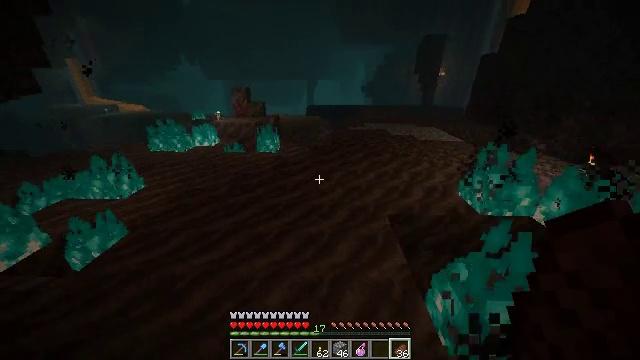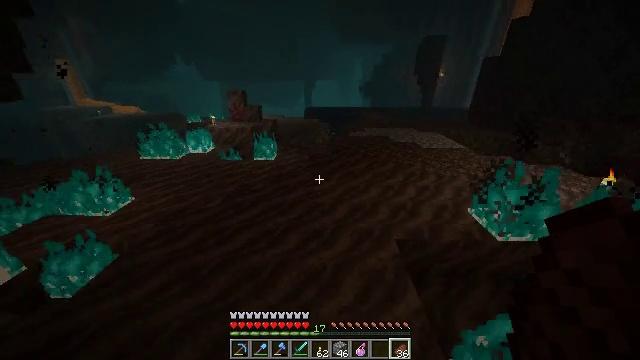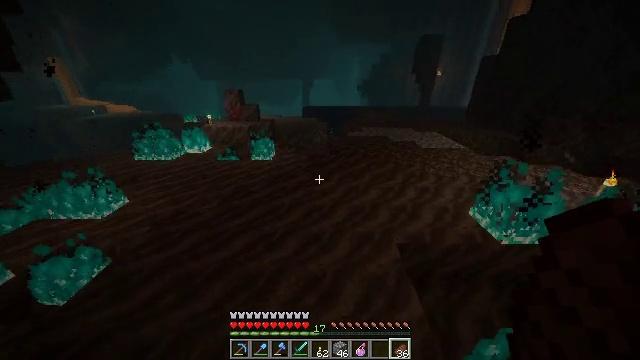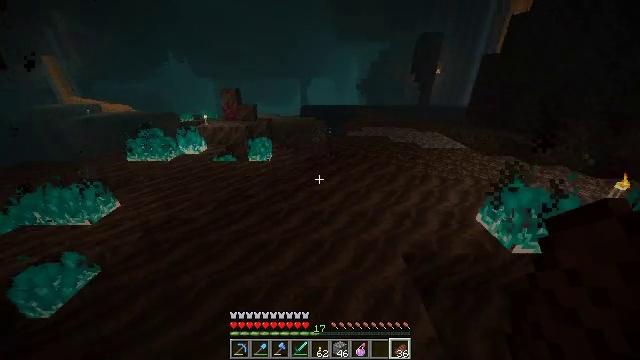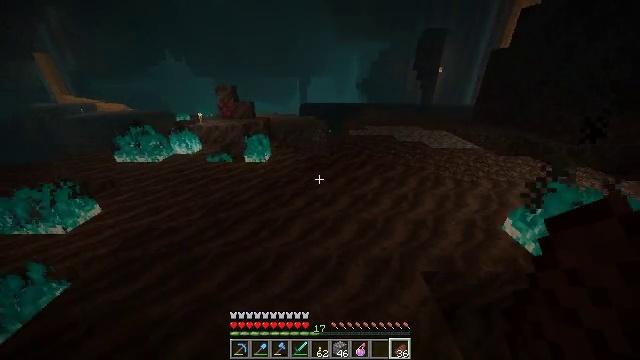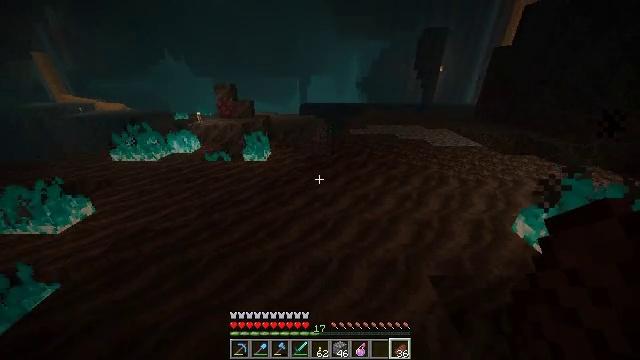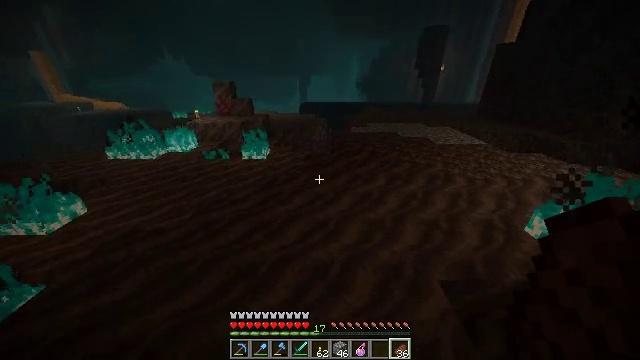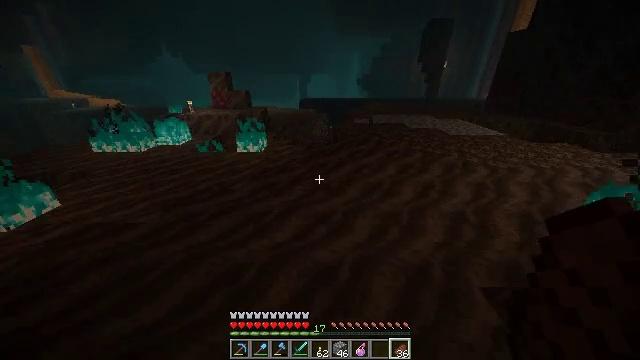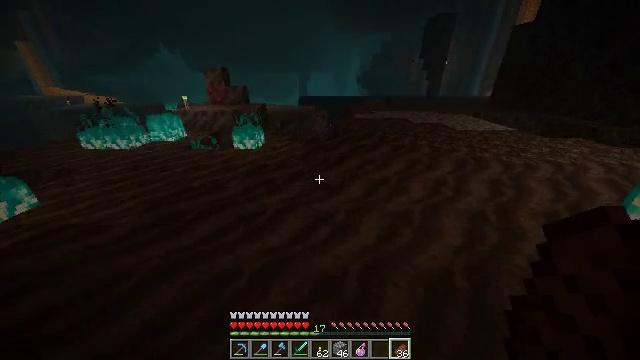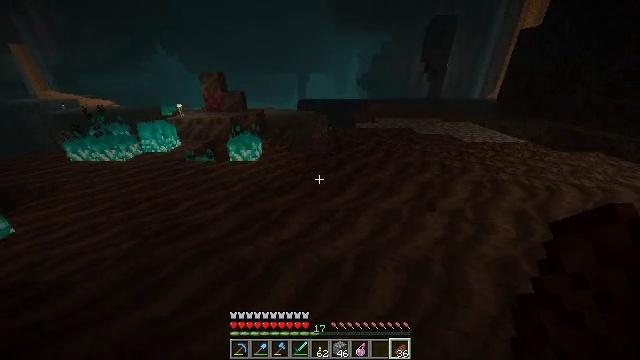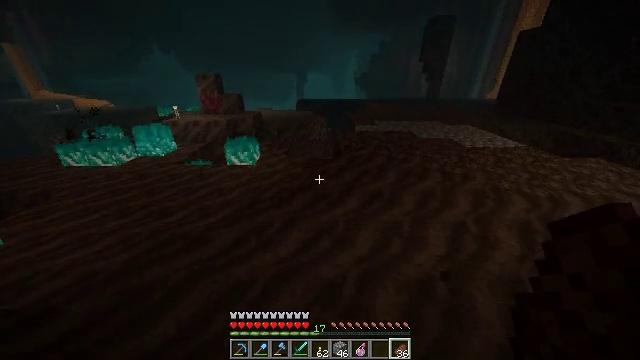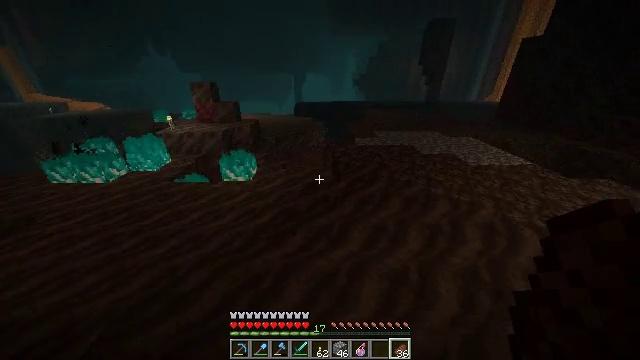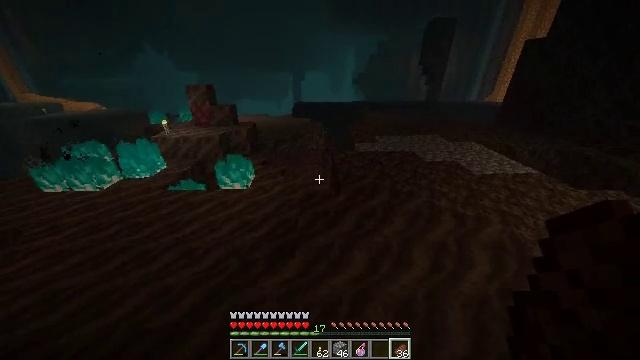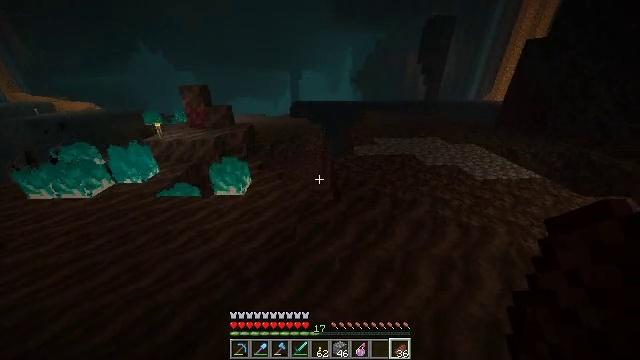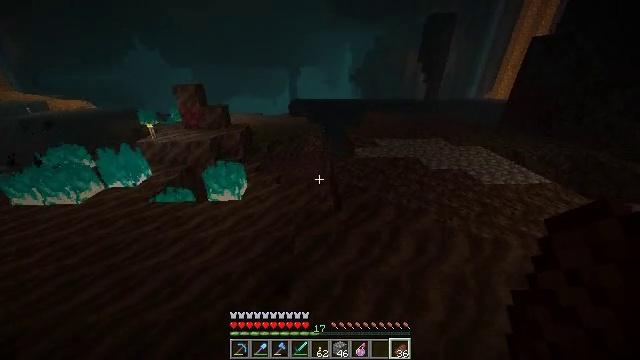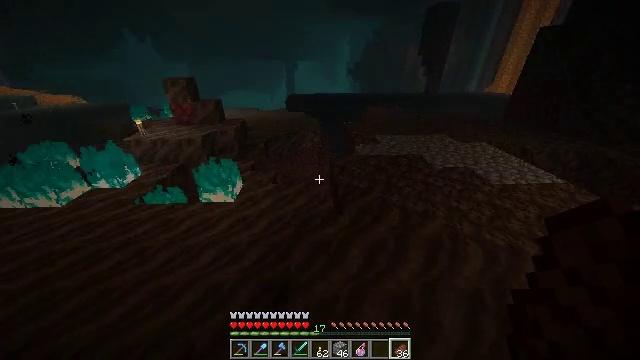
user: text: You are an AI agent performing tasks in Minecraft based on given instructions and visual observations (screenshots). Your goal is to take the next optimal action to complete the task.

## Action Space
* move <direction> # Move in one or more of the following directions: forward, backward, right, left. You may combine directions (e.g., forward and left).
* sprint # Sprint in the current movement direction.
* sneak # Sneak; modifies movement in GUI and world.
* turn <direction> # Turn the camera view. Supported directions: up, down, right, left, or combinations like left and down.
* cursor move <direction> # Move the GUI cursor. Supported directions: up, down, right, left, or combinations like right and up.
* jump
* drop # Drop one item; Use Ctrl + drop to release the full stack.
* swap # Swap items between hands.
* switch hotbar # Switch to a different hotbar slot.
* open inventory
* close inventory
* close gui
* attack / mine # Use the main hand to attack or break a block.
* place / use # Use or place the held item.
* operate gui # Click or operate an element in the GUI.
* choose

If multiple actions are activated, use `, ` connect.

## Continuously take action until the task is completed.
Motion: motion action
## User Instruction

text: Break the block holding the soul fire.
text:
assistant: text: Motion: move forward, sprint, jump
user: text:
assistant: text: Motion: move forward, sprint, jump
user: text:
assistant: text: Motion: move forward, sprint, jump
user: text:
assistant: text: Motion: move forward, sprint, jump
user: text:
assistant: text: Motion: move forward, sprint, jump
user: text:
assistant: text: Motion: move forward, sprint, jump
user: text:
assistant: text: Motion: move forward, sprint, jump
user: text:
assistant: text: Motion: move forward, sprint, jump
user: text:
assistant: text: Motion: move forward, sprint, jump
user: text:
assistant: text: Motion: move forward, sprint, jump
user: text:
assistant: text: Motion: move forward, sprint, jump
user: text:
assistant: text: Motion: move forward, sprint, jump
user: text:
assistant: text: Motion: move forward, sprint, jump
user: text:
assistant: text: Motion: move forward, sprint, jump
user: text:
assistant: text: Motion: move forward, sprint, turn down, jump
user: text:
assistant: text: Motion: move forward, sprint, turn down, jump
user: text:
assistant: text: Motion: move forward, sprint, jump
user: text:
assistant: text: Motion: move forward, sprint, jump
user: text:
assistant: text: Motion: move forward, sprint, jump
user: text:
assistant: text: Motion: move forward and move right, sprint, turn down, jump
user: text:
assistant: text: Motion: move forward and move right, sprint, turn down, jump
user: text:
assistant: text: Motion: move forward and move right, sprint, turn down, jump
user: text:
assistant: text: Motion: move forward and move right, sprint, turn down, jump
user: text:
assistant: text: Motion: move forward and move right, sprint, jump
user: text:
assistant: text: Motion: move forward and move right, sprint, jump
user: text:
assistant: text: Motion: move forward and move right, sprint, jump
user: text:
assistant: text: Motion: move forward and move right, sprint, jump
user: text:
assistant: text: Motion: move forward and move right, sprint, jump
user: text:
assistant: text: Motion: move forward and move right
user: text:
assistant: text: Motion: move forward and move right